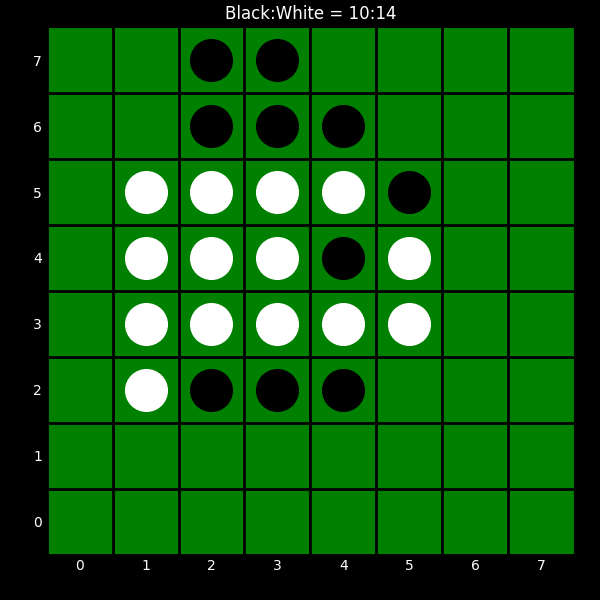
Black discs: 10
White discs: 14